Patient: sex M, age 80
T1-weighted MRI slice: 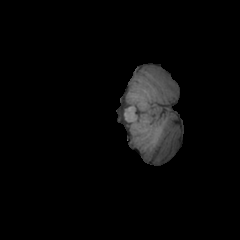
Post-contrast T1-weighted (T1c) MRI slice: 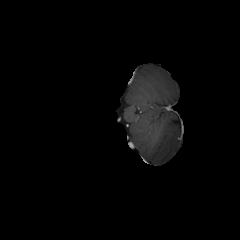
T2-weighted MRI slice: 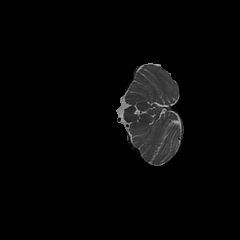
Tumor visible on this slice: no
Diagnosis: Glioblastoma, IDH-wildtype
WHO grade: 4